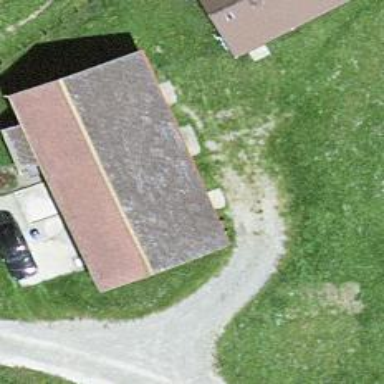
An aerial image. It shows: Farm auxiliary building.